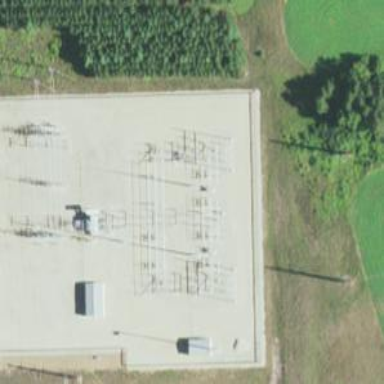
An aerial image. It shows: Mast used for lightning protection.